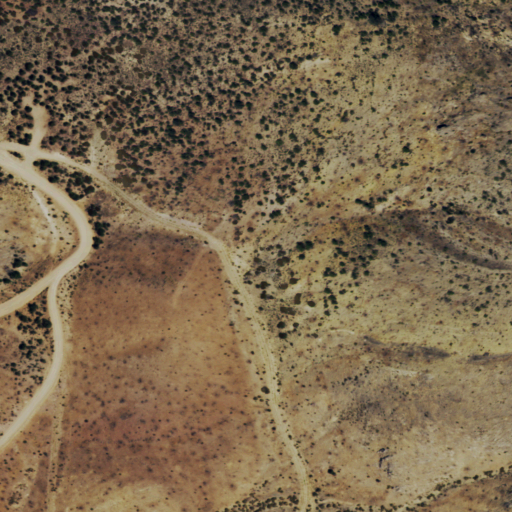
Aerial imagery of gap in Nevada named Mail Summit containing only shrub